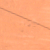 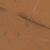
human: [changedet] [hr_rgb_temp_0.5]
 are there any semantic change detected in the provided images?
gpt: A roundabout appeared along the street.